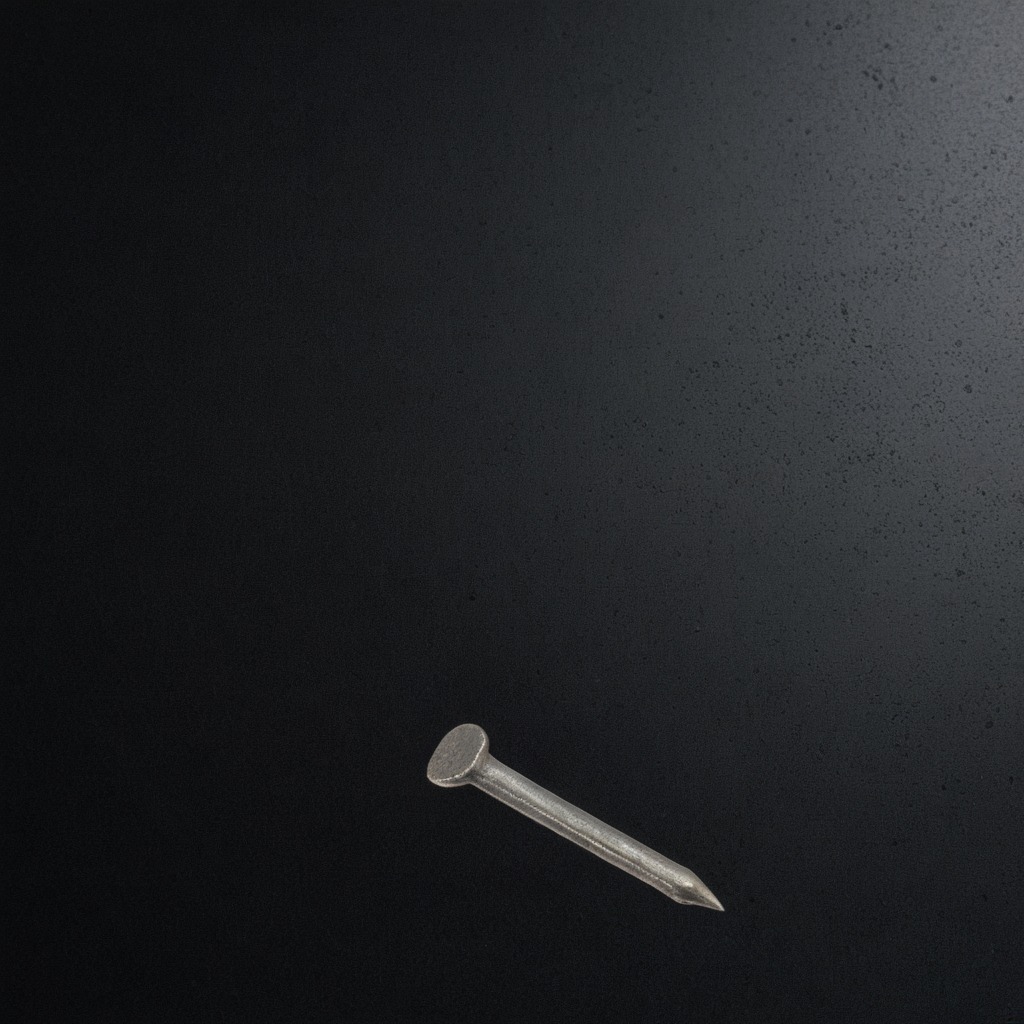
A black iron nail is lying on a clean granite tabletop covered with a black rubber mat inside a workshop at night dim ambient light soft shadows worn but beneath the mat